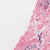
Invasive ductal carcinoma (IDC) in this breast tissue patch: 0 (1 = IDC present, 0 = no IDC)